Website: lowes
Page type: cart
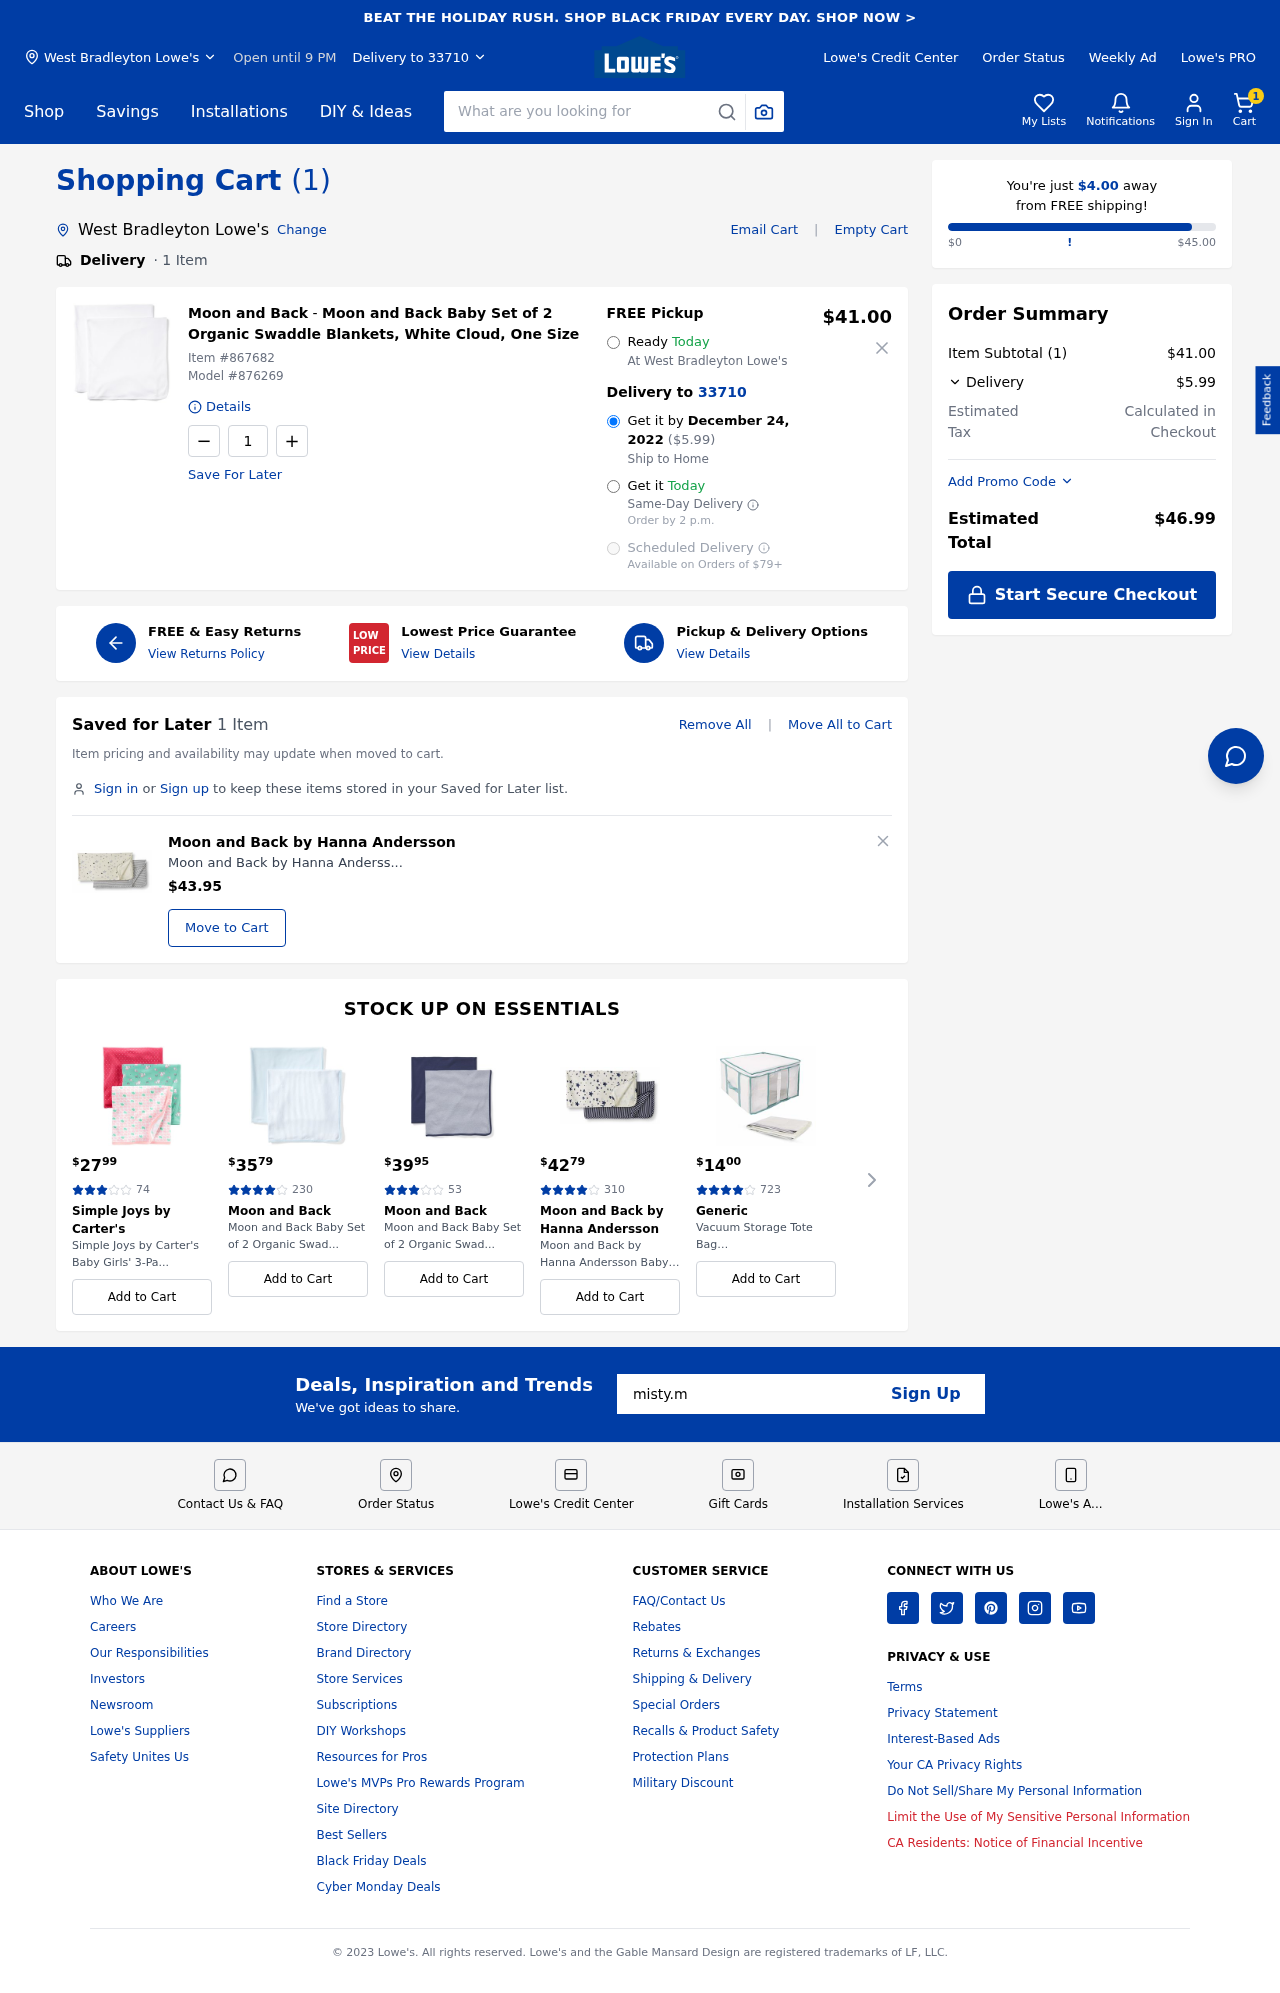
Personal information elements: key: PII_CITY
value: West Bradleyton Lowe's
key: PII_EMAIL
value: misty.moody@yahoo.com
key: PII_POSTCODE
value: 33710
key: PII_CITY2
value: West Bradleyton Lowe's
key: PII_CITY3
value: West Bradleyton
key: PII_POSTCODE_FULL
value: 33710
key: PII_POSTCODE_NUMERIC
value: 33710
Product elements: key: PRODUCT1_BRAND
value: Moon and Back
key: PRODUCT1_NAME
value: Moon and Back Baby Set of 2 Organic Swaddle Blankets, White Cloud, One Size
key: PRODUCT1_PRICE
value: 41
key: PRODUCT1_QUANTITY
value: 1
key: PRODUCT2_BRAND
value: Moon and Back by Hanna Andersson
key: PRODUCT2_NAME
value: Moon and Back by Hanna Andersson Unisex Baby 2-Pack Organic Swaddle Blanket
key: PRODUCT2_PRICE
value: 43.95
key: PRODUCT1_ITEM_NUMBER
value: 867682
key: PRODUCT1_MODEL_NUMBER
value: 876269
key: PRODUCT3_PRICE
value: $2799
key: PRODUCT3_NUM_RATINGS
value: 74
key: PRODUCT3_BRAND
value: Simple Joys by Carter's
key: PRODUCT3_NAME
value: Simple Joys by Carter's Baby Girls' 3-Pa...
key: PRODUCT4_PRICE
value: $3579
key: PRODUCT4_NUM_RATINGS
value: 230
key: PRODUCT4_BRAND
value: Moon and Back
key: PRODUCT4_NAME
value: Moon and Back Baby Set of 2 Organic Swad...
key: PRODUCT5_PRICE
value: $3995
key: PRODUCT5_NUM_RATINGS
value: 53
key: PRODUCT5_BRAND
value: Moon and Back
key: PRODUCT5_NAME
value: Moon and Back Baby Set of 2 Organic Swad...
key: PRODUCT6_PRICE
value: $4279
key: PRODUCT6_NUM_RATINGS
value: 310
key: PRODUCT6_BRAND
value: Moon and Back by Hanna Andersson
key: PRODUCT6_NAME
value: Moon and Back by Hanna Andersson Baby 2-...
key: PRODUCT7_PRICE
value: $1400
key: PRODUCT7_NUM_RATINGS
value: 723
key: PRODUCT7_BRAND
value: Generic
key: PRODUCT7_NAME
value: Vacuum Storage Tote Bag (42x40x25cm),Cub...
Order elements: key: ORDER_NUM_ITEMS
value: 1
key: ORDER_DELIVERY_DATE
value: December 24, 2022
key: ORDER_SHIPPING_COST2
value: $5.99
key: ORDER_SHIPPING_AWAY
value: $4.00
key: ORDER_SUBTOTAL
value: $41.00
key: ORDER_SHIPPING_COST
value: $5.99
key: ORDER_TOTAL
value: $46.99
Search elements: key: HEADER_SEARCH
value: What are you looking for
Other elements: key: SAVED_NUM_ITEMS
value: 1 Item